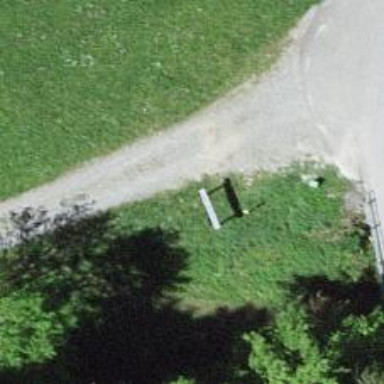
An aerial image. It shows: Guidepost with information.